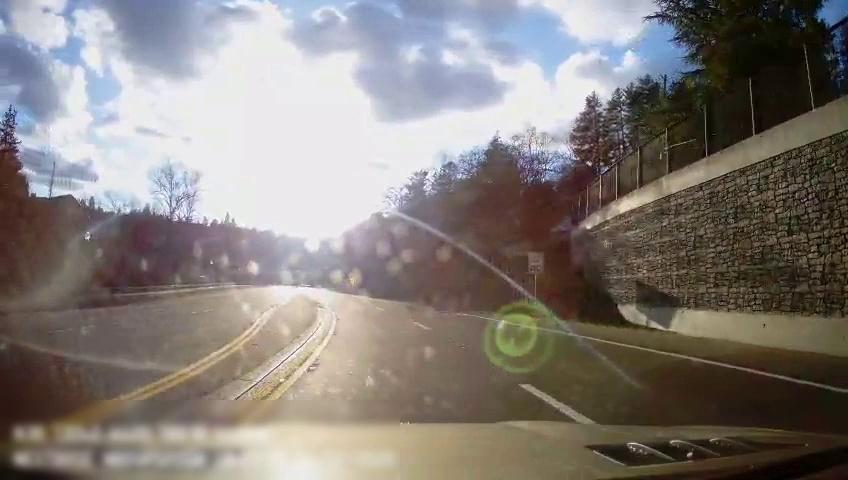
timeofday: Day
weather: Sunny
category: Drivable Space
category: Lanes | Current Lane
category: Lanes | Opposite Lane
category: Lanes | Opposite Lane
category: Lanes | Opposite Lane
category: Lanes | Current Lane
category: Lanes | Alternate Lane
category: Lanes | Opposite Lane
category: Traffic | Signs